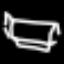
Label: bed